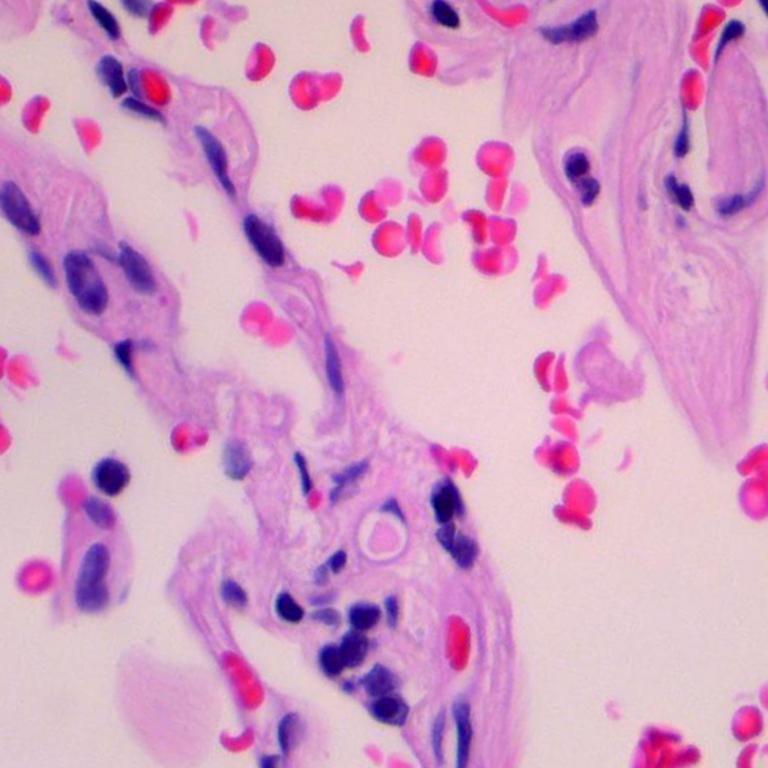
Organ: lung
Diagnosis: benign